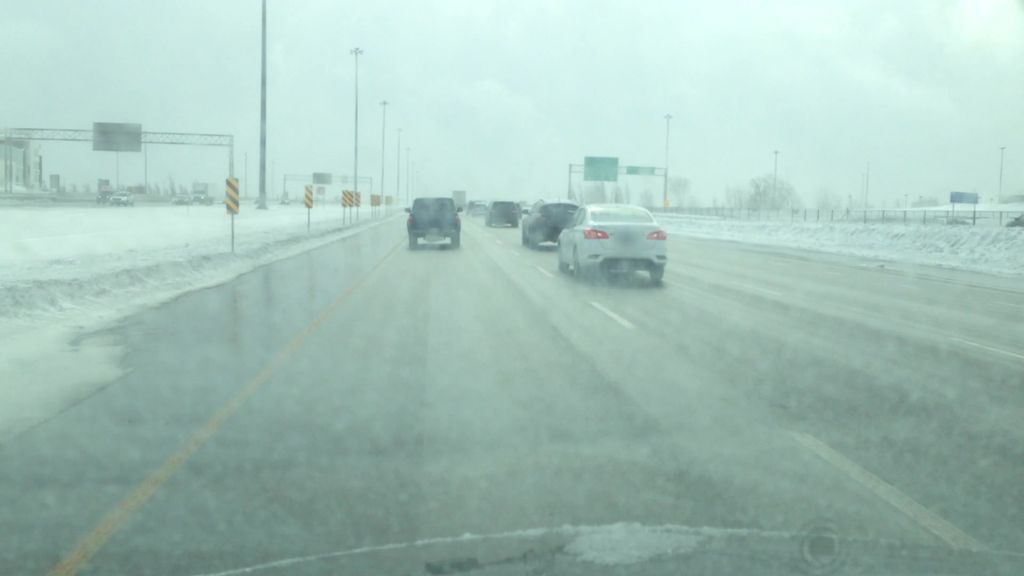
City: montreal